【题型】填空题　【知识点】解析几何　【难度】easy
已知点 $A(-1,2)$，$B(1,4)$，若直线 $l$ 过点 $M(-2,-3)$，且 $A$、$B$ 到直线 $l$ 的距离相等，则直线 $l$ 的一般式方程为 \underline{\quad\quad\quad\quad\quad\quad\quad\quad}.
【解答】
【答案】 $3x-y+3=0$ 或 $x-y-1=0$
【详解】

如图所示，当 $A$、$B$ 到直线 $l$ 的距离相等时有两种情况：
情况一，直线经过 $A,B$ 中点 $C$，由点 $A(-1,2)$，$B(1,4)$ 可知点 $C(0,3)$，
则直线 $MC$ 为 $\dfrac{y-3}{-3-3} = \dfrac{x-0}{-2-0}$，化简得 $3x-y+3=0$；
情况二，直线 $l$ 和直线 $AB$ 平行，由点 $A(-1,2)$，$B(1,4)$ 可知 $k_{AB} = \dfrac{4-2}{1+1} = 1$，
则直线 $l$ 为 $y+3 = x+2$，化简得 $x-y-1=0$；
故答案为：$3x-y+3=0$ 或 $x-y-1=0$。
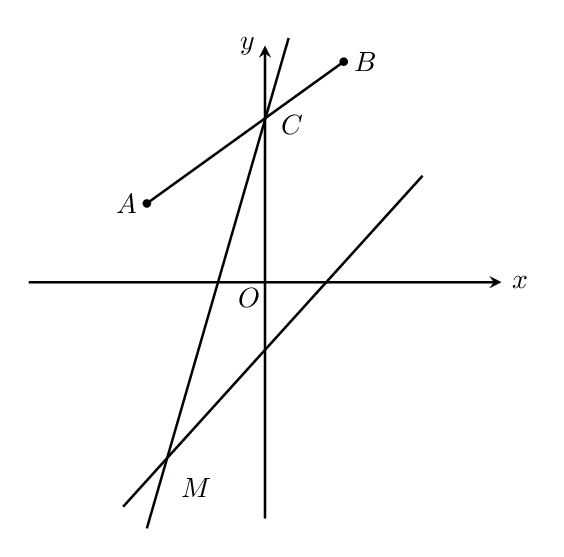